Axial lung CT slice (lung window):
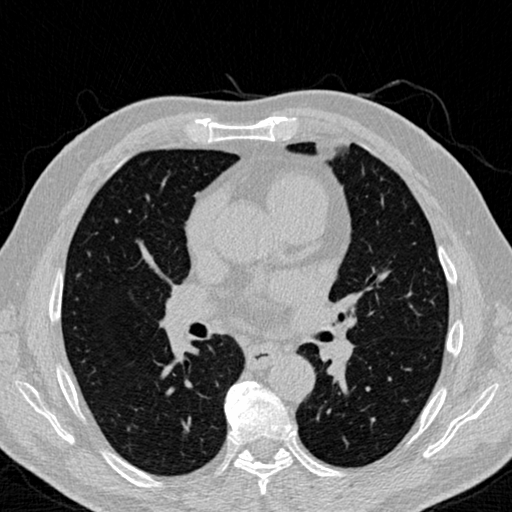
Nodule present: no